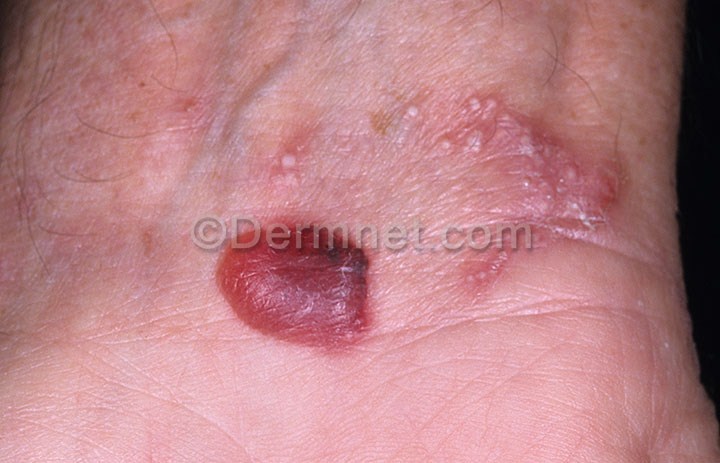
Disease: Bullous Disease Photos